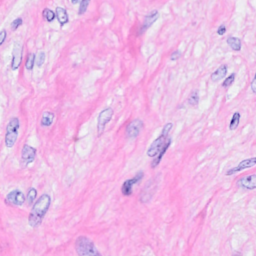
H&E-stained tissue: Breast